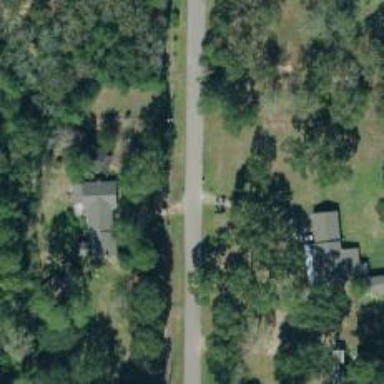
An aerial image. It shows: Residential road.